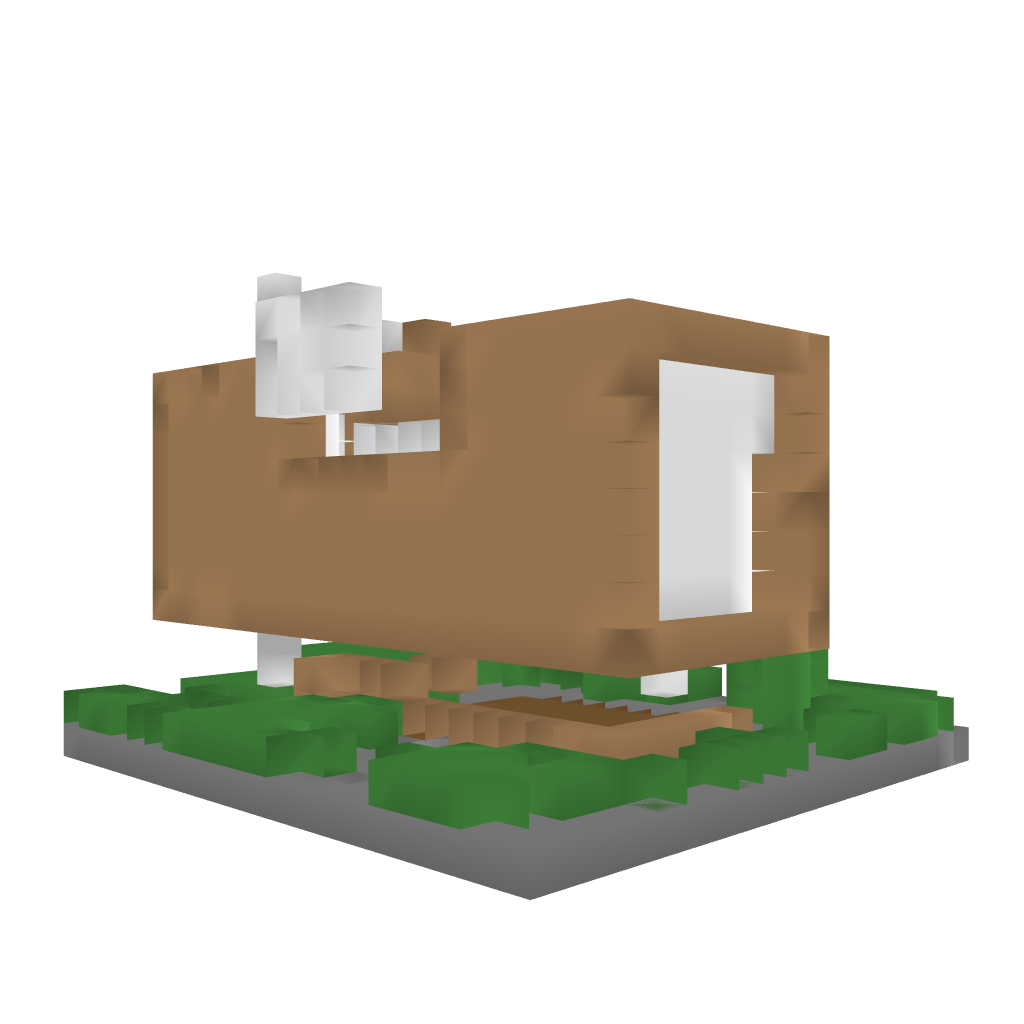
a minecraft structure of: Mondrian - the real modern house bad low quality